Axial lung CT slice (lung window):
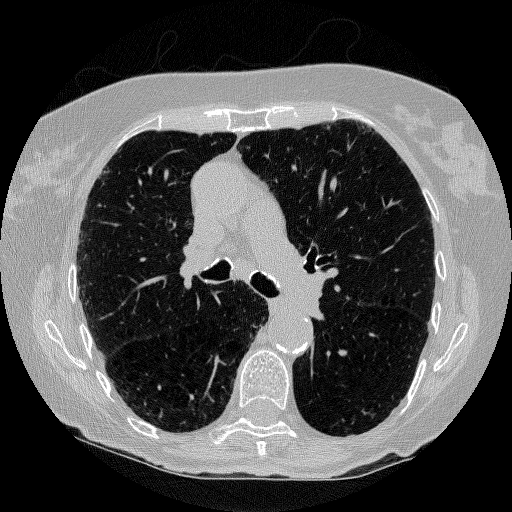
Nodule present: no